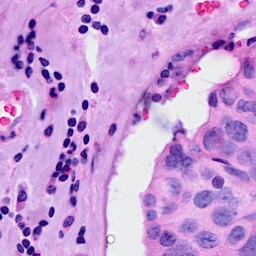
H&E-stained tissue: Breast